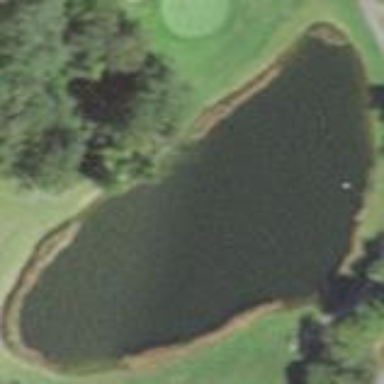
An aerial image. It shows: Water hazard on golf course.